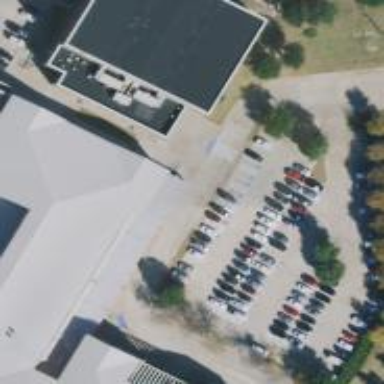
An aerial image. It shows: Parking space.